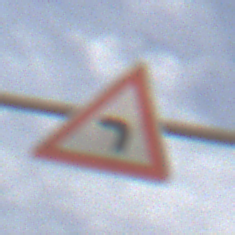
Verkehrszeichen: KurveLinks
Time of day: MorningAfternoon
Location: Outdoor (Suburban)
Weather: PartlyCloudy
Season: NotSpecified
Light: Natural